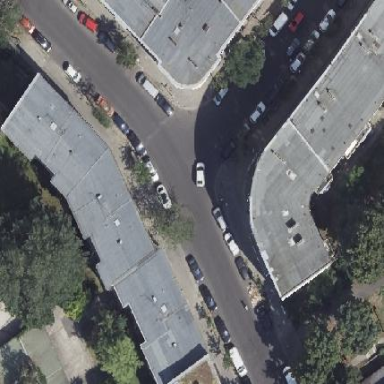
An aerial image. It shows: Asphalt road in residential area with junction.